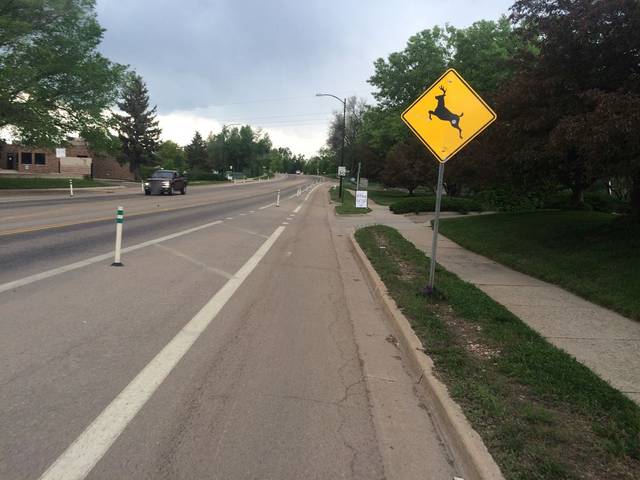
Region: United States
Coordinates: 40.029, -105.263